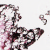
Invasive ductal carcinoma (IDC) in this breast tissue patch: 0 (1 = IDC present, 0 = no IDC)